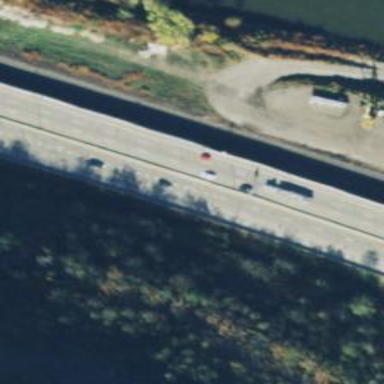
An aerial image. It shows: View of motorway.